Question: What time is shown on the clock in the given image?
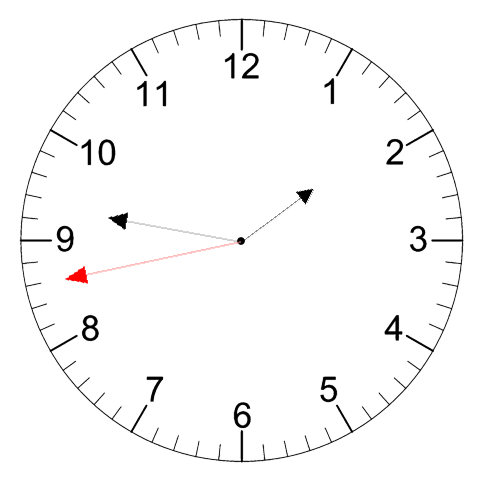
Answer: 01:46:43